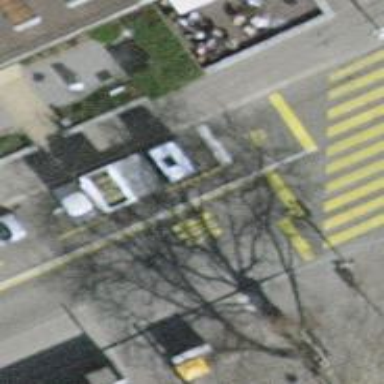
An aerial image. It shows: Trolleybus stop position for public transport.